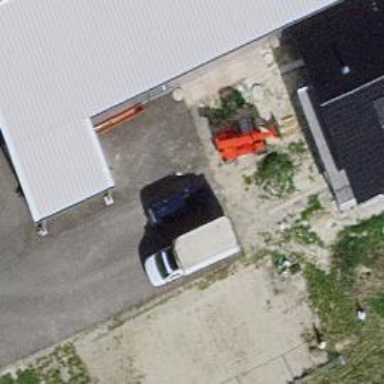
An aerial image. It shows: Driveway.